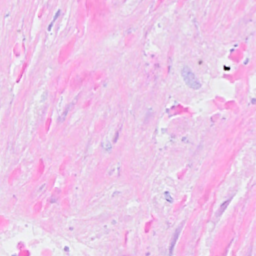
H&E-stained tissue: Breast